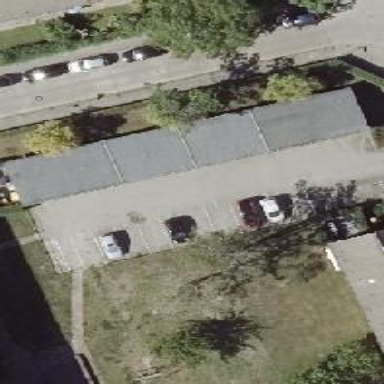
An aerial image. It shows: Group of garages.